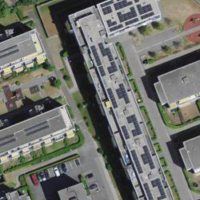
EUNIS habitat code: 54
Species observed at this site:
Mirabilis jalapa
Trifolium repens